Interaction volume radius: 10 \u00c5
Interaction volume height: 25 \u00c5
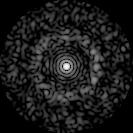
Disorder parameter: 0.8278